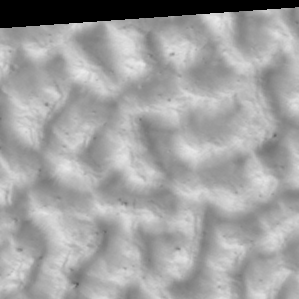
Label: non_frost